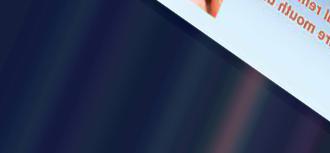
Condition: Mouth Ulcer